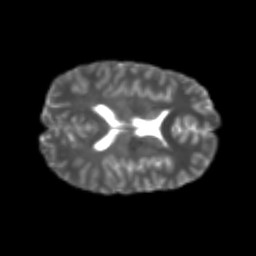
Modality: T2w
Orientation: axial
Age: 23
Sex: female
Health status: healthy
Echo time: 0.074 s